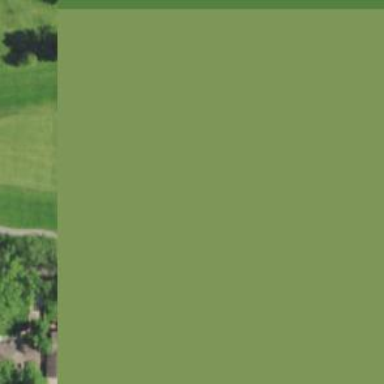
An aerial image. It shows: Golf fairway surrounded by grass.